Question: I am implementing a User Interface for a restaurant menu that involves a large number of increment and decrement buttons as shown below - please note I have used SceneBuilder to create the UI:

I have tried numerous methods to allow looping through each button and updating the text field next to it on mouse click but have failed to implement this via an arrayList - i keep receiving a null pointer error when i know the arraylist is succesfully filling up with the buttons.
Here is what I have tried:
I have a method which fills up the list by specifying the fxids of the appropriate buttons as so -
'''
plusButtonList.add(soupPlus);
plusButtonList.add(guacPlus);
plusButtonList.add(empanadaPlus);
plusButtonList.add(jalapenoPlus);
plusButtonList.add(quesaPlus);
'''
I also then have a method which is supposed to iterate through each of these buttons, setting the onaction to retrieve the current counter value from the textfield (which is also in a list but the corresponding button and text fields will be at the same indexed position) this method is called in 'initialise' in the controller class.
'''
private void checkIfIncrement() {
for(int i = 0; i < 20; i++) {
int counter = i;
plusButtonList.get(i).setOnAction(e -> {
int currentCountVal = foodCounterList.get(counter);
theTextFields.get(counter).setText(Integer.toString(currentCountVal+ 1));
foodCounterList.set(counter, currentCountVal+1);
});
}
'''
NOTE: foodCounterList is a list of integers containing each text field's current value. 'theTextFields' is the list containing each of the text fields.
UPDATE: Here is my Controller Class after attempting to implement the suggested improvement by Matt.
'''
package customer;
import java.net.URL;
import java.util.ArrayList;
import java.util.Arrays;
import java.util.List;
import java.util.ResourceBundle;
import javafx.event.ActionEvent;
import javafx.event.EventHandler;
import javafx.fxml.FXML;
import javafx.scene.Node;
import javafx.scene.control.Button;
import javafx.scene.control.Pagination;
import javafx.scene.control.TableView;
import javafx.scene.control.TextField;
import javafx.scene.image.ImageView;
import javafx.scene.input.MouseEvent;
import javafx.scene.layout.VBox;
import javafx.scene.text.Font;
import javafx.stage.Stage;
/**
* View for the customer.
* @author Arslan Nazir
*
*/
public class CustomerView {
@FXML
private ResourceBundle resources;
@FXML
private URL location;
@FXML
private ImageView imageview;
Stage stage;
@FXML
private Button soupPlus;
@FXML
private Button soupMinus;
@FXML
private TextField soupField;
@FXML
private Button guacMinus;
@FXML
private Button guacPlus;
@FXML
private TextField guacField;
@FXML
private Font x11322;
@FXML
private Button empanadaMinus;
@FXML
private TextField empanadaField;
@FXML
private Button empanadaPlus;
@FXML
private Button jalapenoMinus;
@FXML
private Button jalapenoPlus;
@FXML
private TextField jalapenoField;
@FXML
private Button quesaMinus;
@FXML
private Button quesaPlus;
@FXML
private TextField quesaField;
@FXML
private Button choriMinus;
@FXML
private Button choriPlus;
@FXML
private TextField choriField;
@FXML
private Button seafoodMinus;
@FXML
private Button seafoodPlus;
@FXML
private TextField seafoodField;
@FXML
private Button avocadoMinus;
@FXML
private Button avocadoPlus;
@FXML
private TextField avocadoField;
@FXML
private Button burritoMinus;
@FXML
private Button burritoPlus;
@FXML
private TextField burritoField;
@FXML
private Button chilliMinus;
@FXML
private Button chilliPlus;
@FXML
private TextField chilliField;
@FXML
private Font x113221;
@FXML
private Button churrosMinus;
@FXML
private Button churrosPlus;
@FXML
private TextField churrosField;
@FXML
private Button pastelMinus;
@FXML
private Button pastelPlus;
@FXML
private TextField pastelField;
@FXML
private Button brownieMinus;
@FXML
private Button browniePlus;
@FXML
private TextField brownieField;
@FXML
private Button strawbMinus;
@FXML
private Button strawbPlus;
@FXML
private TextField strawbField;
@FXML
private Button vanillaMinus;
@FXML
private Button vanillaPlus;
@FXML
private TextField vanillaField;
@FXML
private Font x11321;
@FXML
private Button colaPlus;
@FXML
private Button colaMinus;
@FXML
private TextField colaField;
@FXML
private Button dietColaMinus;
@FXML
private Button dietColaPlus;
@FXML
private TextField dietColaField;
@FXML
private Button mojitoMinus;
@FXML
private Button mojitoPlus;
@FXML
private TextField mojitoField;
@FXML
private Button blueMargMinus;
@FXML
private Button blueMargPlus;
@FXML
private TextField blueMargField;
@FXML
private Button redMargMinus;
@FXML
private Button redMargPlus;
@FXML
private TextField redMargField;
@FXML
private Button bottleWaterMinus;
@FXML
private Button bottleWaterPlus;
@FXML
private TextField bottleWaterField;
@FXML
private Button tapWaterMinus;
@FXML
private Button tapWaterPlus;
@FXML
private TextField tapWaterField;
@FXML
private Button closeprogram;
@FXML
private Button minimiseprogram;
@FXML
private VBox bgone;
@FXML
private Button callwaiter;
@FXML
private TextField summaryField;
static List<TextField> theTextFields = new ArrayList<>();
ArrayList<Button> plusButtonList = new ArrayList<>(Arrays.asList(soupPlus, guacPlus));
static List<Button> minusButtonList = new ArrayList<>();
static List<Integer> foodCounterList = new ArrayList<>();
public void listPopulate() {
theTextFields.add(soupField);
theTextFields.add(guacField);
theTextFields.add(empanadaField);
theTextFields.add(jalapenoField);
theTextFields.add(quesaField);
theTextFields.add(choriField);
theTextFields.add(seafoodField);
theTextFields.add(avocadoField);
theTextFields.add(burritoField);
theTextFields.add(chilliField);
theTextFields.add(churrosField);
theTextFields.add(pastelField);
theTextFields.add(brownieField);
theTextFields.add(strawbField);
theTextFields.add(vanillaField);
theTextFields.add(colaField);
theTextFields.add(dietColaField);
theTextFields.add(mojitoField);
theTextFields.add(blueMargField);
theTextFields.add(redMargField);
theTextFields.add(bottleWaterField);
theTextFields.add(tapWaterField);
for (int i = 0; i< theTextFields.size(); i++) {
theTextFields.get(i).setText("0");
}
minusButtonList.add(soupMinus);
minusButtonList.add(guacMinus);
minusButtonList.add(empanadaMinus);
minusButtonList.add(jalapenoMinus);
minusButtonList.add(quesaMinus);
minusButtonList.add(choriMinus);
minusButtonList.add(seafoodMinus);
minusButtonList.add(avocadoMinus);
minusButtonList.add(burritoMinus);
minusButtonList.add(chilliMinus);
minusButtonList.add(churrosMinus);
minusButtonList.add(pastelMinus);
minusButtonList.add(brownieMinus);
minusButtonList.add(strawbMinus);
minusButtonList.add(vanillaMinus);
minusButtonList.add(colaMinus);
minusButtonList.add(dietColaMinus);
minusButtonList.add(mojitoMinus);
minusButtonList.add(blueMargMinus);
minusButtonList.add(redMargMinus);
minusButtonList.add(bottleWaterMinus);
minusButtonList.add(tapWaterMinus);
/**
plusButtonList[0] = soupPlus;
plusButtonList[1] = guacPlus;
plusButtonList[2] = empanadaPlus;
plusButtonList[3] = soupPlus;
plusButtonList[4] = soupPlus;
plusButtonList[5] = soupPlus;
plusButtonList[6] = soupPlus;
plusButtonList[7] = soupPlus;
plusButtonList[8] = soupPlus;
plusButtonList[9] = soupPlus;
plusButtonList[10] = soupPlus;
plusButtonList[11] = soupPlus;
plusButtonList[12] = soupPlus;
plusButtonList[13] = soupPlus;
plusButtonList[14] = soupPlus;
plusButtonList[15] = soupPlus;
plusButtonList[16] = soupPlus;
plusButtonList[17] = soupPlus;
plusButtonList[18] = soupPlus;
plusButtonList[19] = soupPlus;
plusButtonList[20] = soupPlus;
plusButtonList[21] = soupPlus;
plusButtonList[22] = soupPlus;
plusButtonList.add(soupPlus);
plusButtonList.add(guacPlus);
plusButtonList.add(empanadaPlus);
plusButtonList.add(jalapenoPlus);
plusButtonList.add(quesaPlus);
plusButtonList.add(choriPlus);
plusButtonList.add(seafoodPlus);
plusButtonList.add(avocadoPlus);
plusButtonList.add(burritoPlus);
plusButtonList.add(chilliPlus);
plusButtonList.add(churrosPlus);
plusButtonList.add(pastelPlus);
plusButtonList.add(browniePlus);
plusButtonList.add(strawbPlus);
plusButtonList.add(vanillaPlus);
plusButtonList.add(colaPlus);
plusButtonList.add(dietColaPlus);
plusButtonList.add(mojitoPlus);
plusButtonList.add(blueMargPlus);
plusButtonList.add(redMargPlus);
plusButtonList.add(bottleWaterPlus);
plusButtonList.add(tapWaterPlus);
**/
foodCounterList.add(Integer.parseInt(soupField.getText()));
foodCounterList.add(Integer.parseInt(guacField.getText()));
foodCounterList.add(Integer.parseInt(empanadaField.getText()));
foodCounterList.add(Integer.parseInt(jalapenoField.getText()));
foodCounterList.add(Integer.parseInt(quesaField.getText()));
foodCounterList.add(Integer.parseInt(choriField.getText()));
foodCounterList.add(Integer.parseInt(seafoodField.getText()));
foodCounterList.add(Integer.parseInt(avocadoField.getText()));
foodCounterList.add(Integer.parseInt(burritoField.getText()));
foodCounterList.add(Integer.parseInt(chilliField.getText()));
foodCounterList.add(Integer.parseInt(churrosField.getText()));
foodCounterList.add(Integer.parseInt(pastelField.getText()));
foodCounterList.add(Integer.parseInt(brownieField.getText()));
foodCounterList.add(Integer.parseInt(strawbField.getText()));
foodCounterList.add(Integer.parseInt(vanillaField.getText()));
foodCounterList.add(Integer.parseInt(colaField.getText()));
foodCounterList.add(Integer.parseInt(dietColaField.getText()));
foodCounterList.add(Integer.parseInt(mojitoField.getText()));
foodCounterList.add(Integer.parseInt(blueMargField.getText()));
foodCounterList.add(Integer.parseInt(redMargField.getText()));
foodCounterList.add(Integer.parseInt(bottleWaterField.getText()));
foodCounterList.add(Integer.parseInt(tapWaterField.getText()));
}
private void checkIfIncrement() {
for (int i = 0; i < theTextFields.size(); i++) {
setButtonActionsForFoodItem(plusButtonList.get(i), theTextFields.get(i));
}
}
private void setButtonActionsForFoodItem(Button plusButton, TextField textField) {
plusButton.setOnAction(event -> {
int currentValue = Integer.parseInt(textField.getText());
textField.setText(String.valueOf(++currentValue));
});
}
/**for(int i =0; i < plusButtonList.size(); i++) {
int counter = i;
plusButtonList.get(i).setOnMouseClicked(new EventHandler<MouseEvent>() {
@Override
public void handle(MouseEvent t) {
int currentCountVal = foodCounterList.get(counter);
theTextFields.get(counter).setText(Integer.toString(currentCountVal+ 1));
foodCounterList.set(counter, currentCountVal+1);
}
});
}**/
@FXML
private void handleCloseProgram(ActionEvent event) {
stage = (Stage)((Button)event.getSource()).getScene().getWindow();
stage.close();
System.exit(1);
}
@FXML
private void handleMinimiseProgram(ActionEvent event) {
stage = (Stage)((Button)event.getSource()).getScene().getWindow();
stage.setIconified(true);
}
@FXML
public void handle(ActionEvent event) {
}
@FXML
void initialize() {
//ButtonAndCountLists.setCounters();
listPopulate();
//System.out.println(plusButtonList.get(21));
System.out.println(foodCounterList.get(1));
checkIfIncrement();
}
}
'''
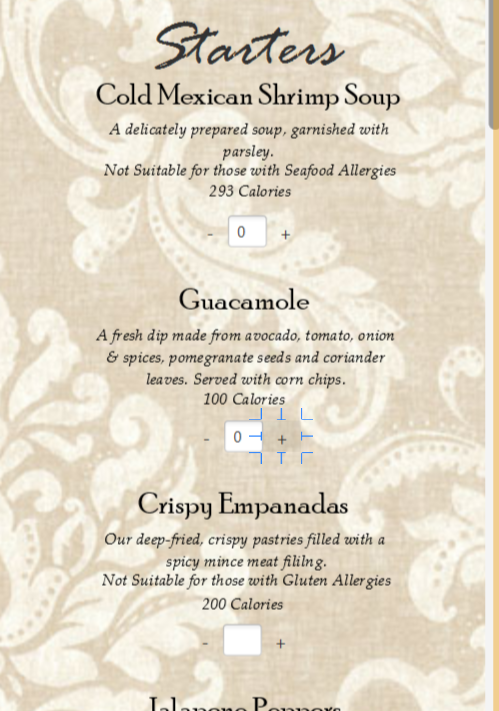
Answer: So I had a similar issue. I was trying to get a specific button to trigger a specific event depending on which button was clicked out of the array list. Here was my solution, I tried using .isPressed() first but that always returned false, so I changed it to isArmed() and that worked. Maybe you can try that? My code is written below.
serveButtons was the arrayList that contained all of the different buttons.
orderContentsList was the arrayList that contained the textAreas to be changed.
'''
int which = 0;
for (int i = 0; i < serveButtons.size(); i++) {
if (serveButtons.get(i).isArmed()) {
which = i;
break;
}
}
orderContentsList.get(which).setText(null);
'''
If you need any more information about the arrayLists then let me know.